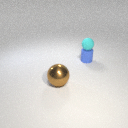
large brown metal sphere to the left of small blue rubber cylinder